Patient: sex F, age 69
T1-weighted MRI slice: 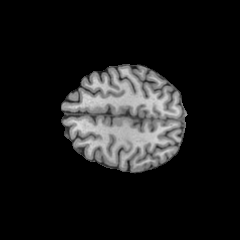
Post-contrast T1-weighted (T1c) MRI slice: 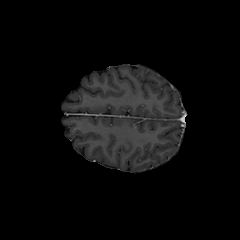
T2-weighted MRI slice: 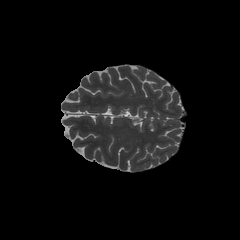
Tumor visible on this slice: no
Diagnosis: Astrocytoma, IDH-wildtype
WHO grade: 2